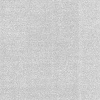
Atmospheric dust classification: dusty